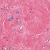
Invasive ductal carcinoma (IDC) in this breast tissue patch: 0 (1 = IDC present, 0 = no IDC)